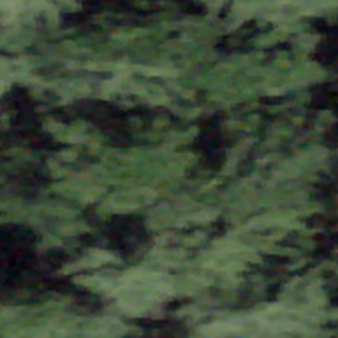
Label: other